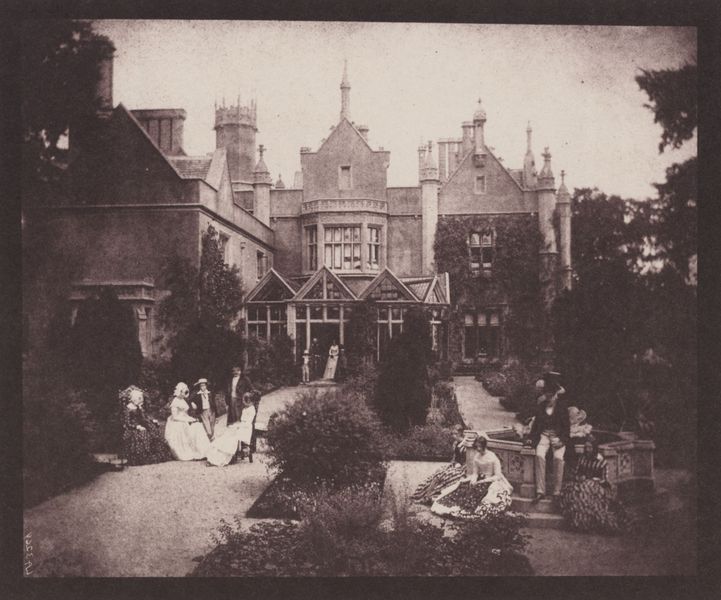
Titel: Nettlecombe House
Künstler: William Henry Fox Talbot
Standort: London
Institution: Science Museum
Schlagwörter: baum, dunkel, gruppe, himmel, mann, weiß, bäume, frauen, landschaft, menschen, sitzen, blumen, braun, damen, fenster, frau, grau, hell, hintergrund, hut, hüte, kleid, kleider, licht, männer, schwarz, stühle, szene, anlage, dach, gebäude, gras, haus, park, rasen, schloss, weg, wiese, gesellschaft, gespräch, herren, leute, zylinder, alt, anzug, anzüge, architektur, spitze, häuser, natur, strauch, busch, büsche, gebüsch, pfad, sträucher, sitzend, adel, familie, gewänder, kind, pflanze, pflanzen, england, kontrast, vornehm, brunnen, kamin, kamine, turm, turmspitze, garten, sommer, ansicht, fassade, fassaden, giebel, mauer, hecke, hof, pause, picknick, sepia, querformat, stufe, edel, junge, tor, zinnen, gruppen, foto, fotografie, photographie, eingang, erker, türmchen, türme, schwarz-weiss, bürger, flora, photo, villa, alleen, gutshaus, landhaus, fauna, beet, beete, gewächshaus, viktorianisch, gärten, herrenhaus, pavillon, wintergarten, gibel, photografie, ansitz, außenaufnahme, personal, neogothik, landgut, garte, figure, sitezn, residence, scharzweiss, daguerreotypie, büche, windtergarten, 19. jahrhundert, büschr, flotra